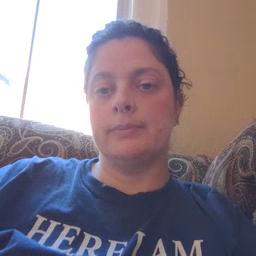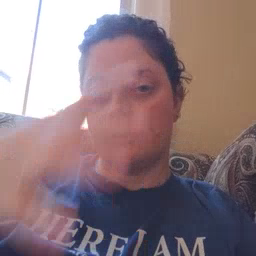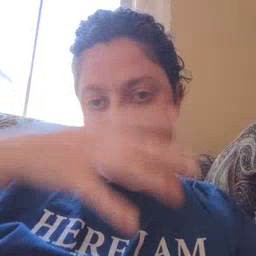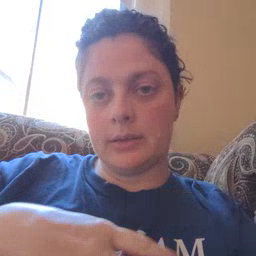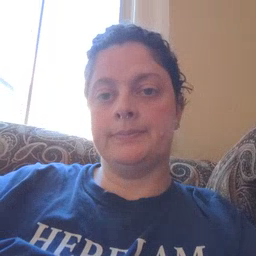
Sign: man